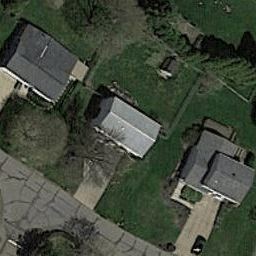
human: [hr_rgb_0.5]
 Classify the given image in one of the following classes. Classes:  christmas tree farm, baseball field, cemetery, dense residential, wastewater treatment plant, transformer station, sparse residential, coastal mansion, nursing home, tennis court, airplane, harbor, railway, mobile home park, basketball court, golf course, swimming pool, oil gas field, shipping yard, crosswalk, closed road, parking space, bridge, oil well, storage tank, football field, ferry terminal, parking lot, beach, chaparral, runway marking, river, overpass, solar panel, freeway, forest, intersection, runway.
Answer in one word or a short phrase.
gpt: sparse residential